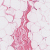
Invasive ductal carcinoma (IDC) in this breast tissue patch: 0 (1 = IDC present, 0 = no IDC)